Interaction volume radius: 10 \u00c5
Interaction volume height: 20 \u00c5
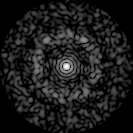
Disorder parameter: 0.8412